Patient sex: M
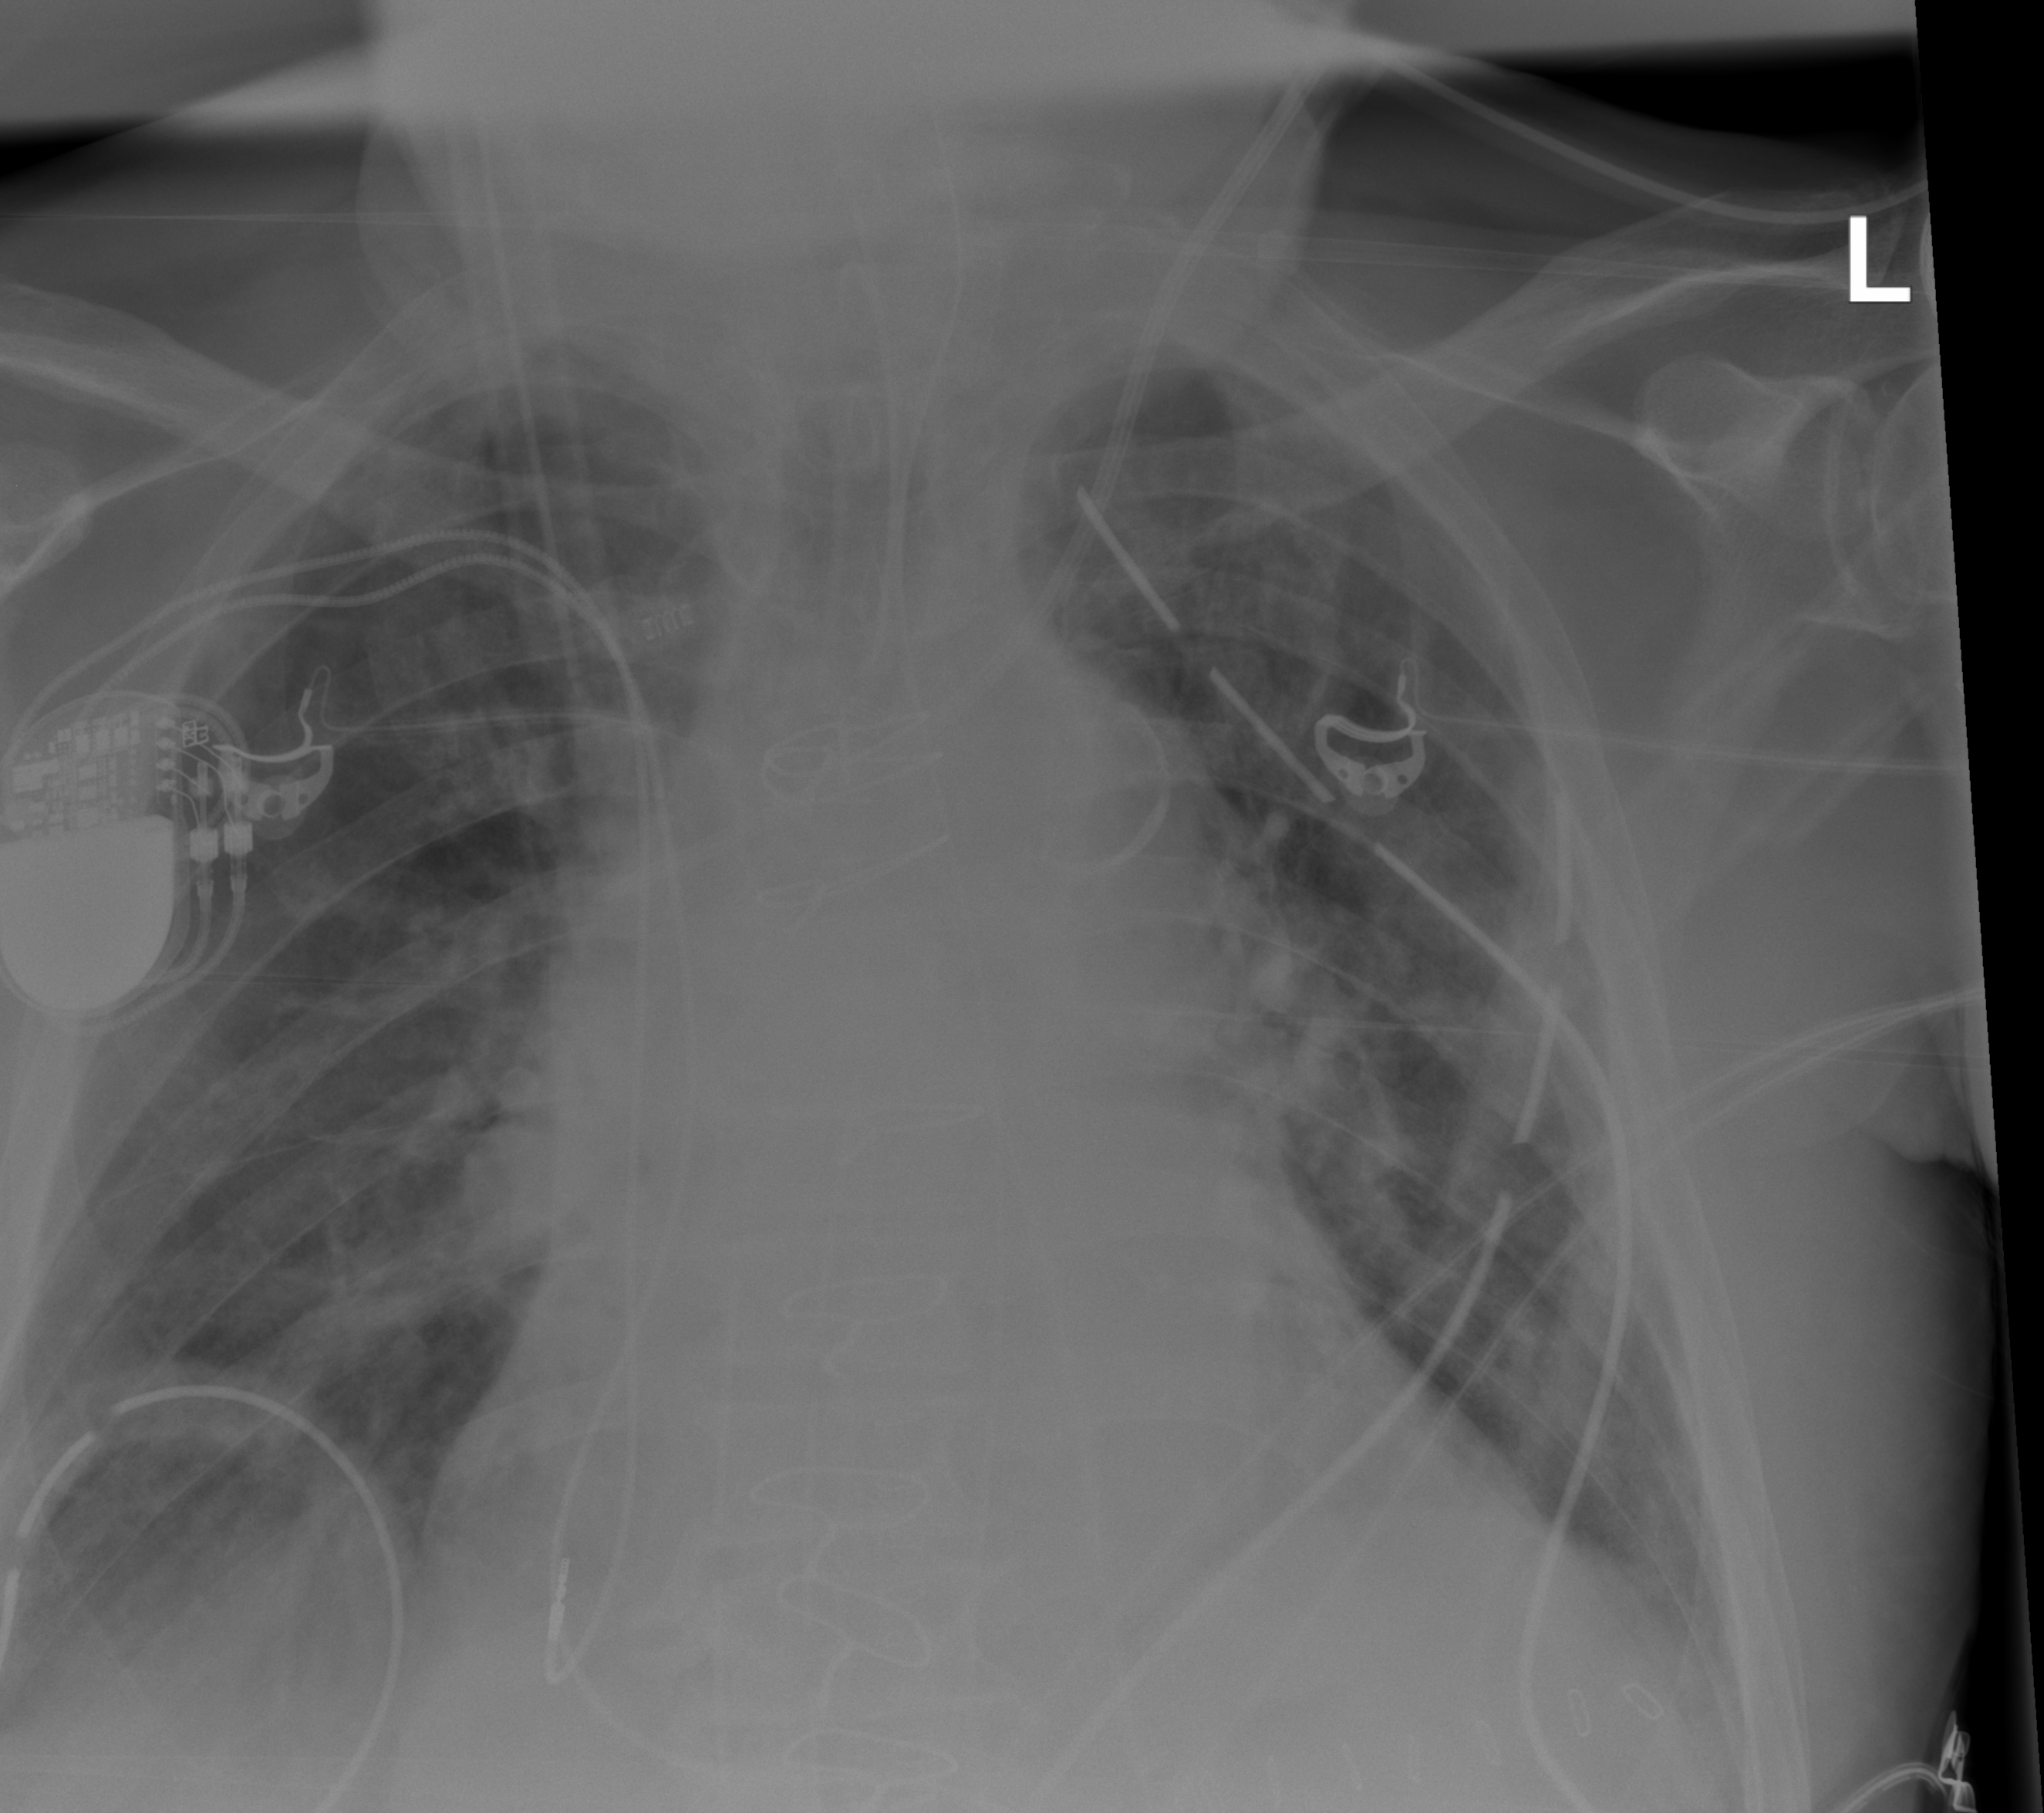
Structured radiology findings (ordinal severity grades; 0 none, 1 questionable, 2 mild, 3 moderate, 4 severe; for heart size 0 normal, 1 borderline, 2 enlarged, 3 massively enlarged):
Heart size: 2
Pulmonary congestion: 2
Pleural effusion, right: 2
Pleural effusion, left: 1
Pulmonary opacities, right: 0
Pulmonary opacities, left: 2
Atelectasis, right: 2
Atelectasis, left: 2